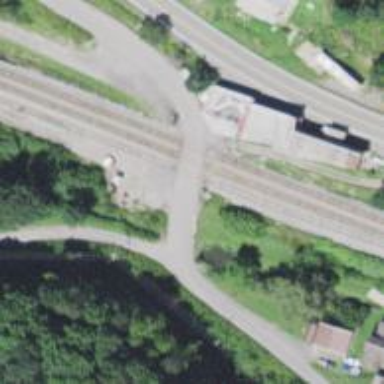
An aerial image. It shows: Level crossing along the railway.